九年级 · 立体几何学
下图中各图形经过折叠后可以围成一个棱柱的是( )
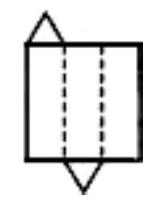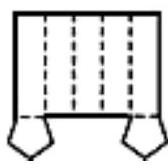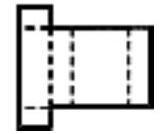
A. \$ \qquad \$
B.

C.

D.

答案: B
解析: 解: 选项 $A$ 缺少两个底面, 不能围成棱柱; 选项 $C$ 中折叠后没有上底面, 不能折成棱柱,选项 $D$ 不能组成棱柱, 是因为上下两底面四个边的长不能与侧面的边等长、重合. , 只有 $B$ 能围成三棱柱.

故选: $B$.

由平面图形的折叠及立体图形的表面展开图的特点解题.

解题时勿忌记四棱柱的特征及正方体展开图的各种情形.